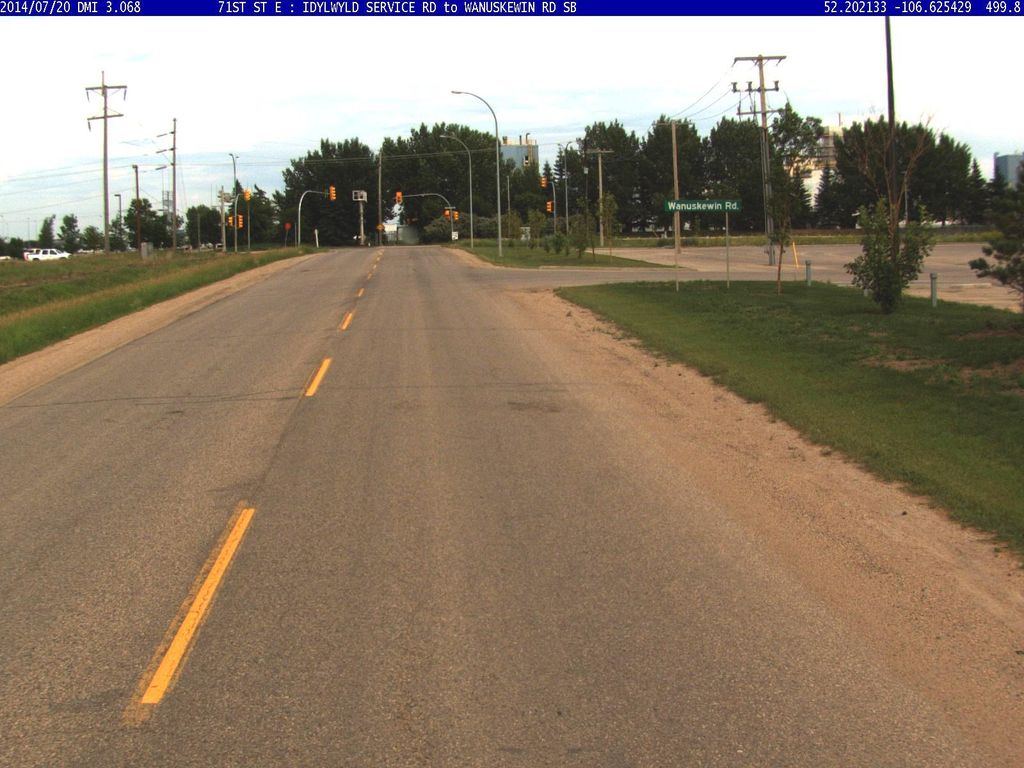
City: saskatoon